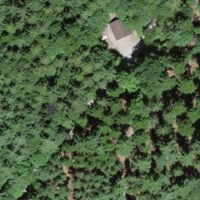
EUNIS habitat code: 43
Species observed at this site:
Fagus sylvatica